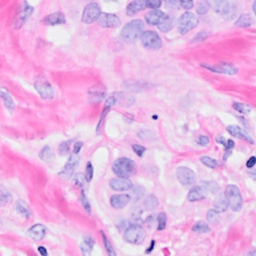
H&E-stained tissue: Breast